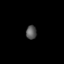
Tissue: lung
Cell type: T cells
Senescence score: 0.2281
Nuclear area (px): 140
Mean DAPI intensity: 89.343